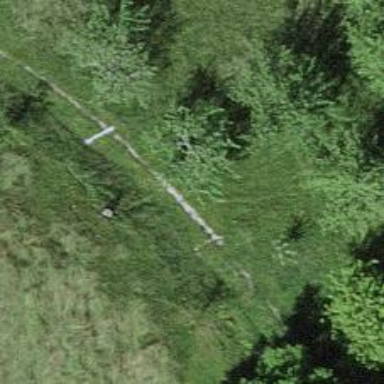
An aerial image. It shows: Track with grade5 tracktype.